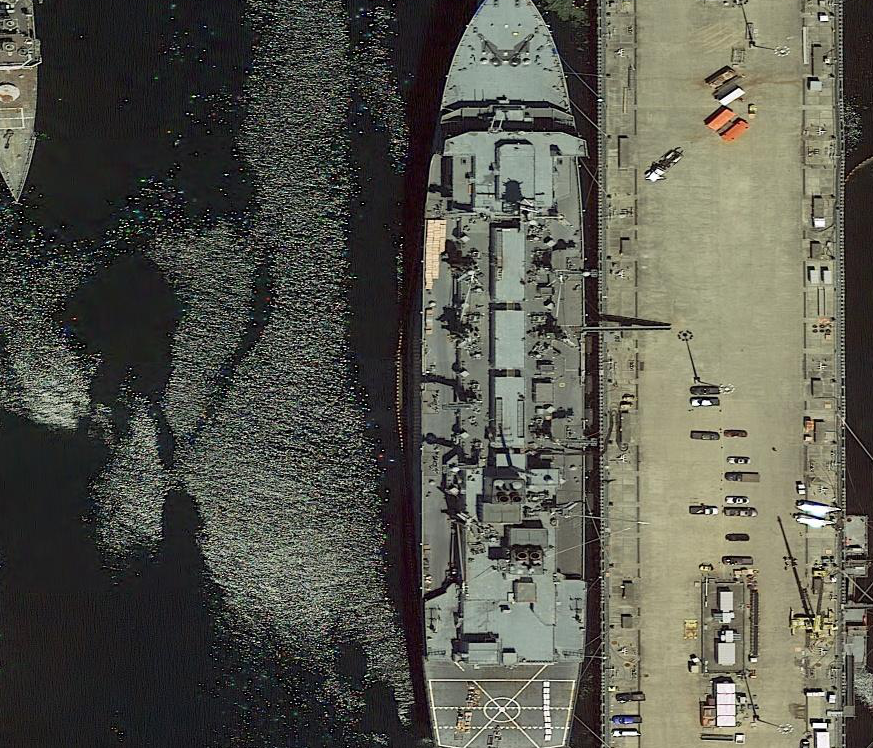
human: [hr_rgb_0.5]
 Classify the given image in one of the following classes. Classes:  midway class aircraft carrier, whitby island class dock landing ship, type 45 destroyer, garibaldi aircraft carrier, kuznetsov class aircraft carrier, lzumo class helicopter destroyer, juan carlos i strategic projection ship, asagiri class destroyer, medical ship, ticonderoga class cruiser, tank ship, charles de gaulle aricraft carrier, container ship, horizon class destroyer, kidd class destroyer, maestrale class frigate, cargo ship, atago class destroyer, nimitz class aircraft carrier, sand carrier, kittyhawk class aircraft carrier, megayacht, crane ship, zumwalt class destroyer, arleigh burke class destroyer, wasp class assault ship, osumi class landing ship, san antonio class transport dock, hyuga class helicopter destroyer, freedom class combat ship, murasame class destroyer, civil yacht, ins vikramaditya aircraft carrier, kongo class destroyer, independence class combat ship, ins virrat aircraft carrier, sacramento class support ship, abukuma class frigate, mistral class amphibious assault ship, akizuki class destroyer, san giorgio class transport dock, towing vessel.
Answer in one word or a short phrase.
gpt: Sacramento class support ship